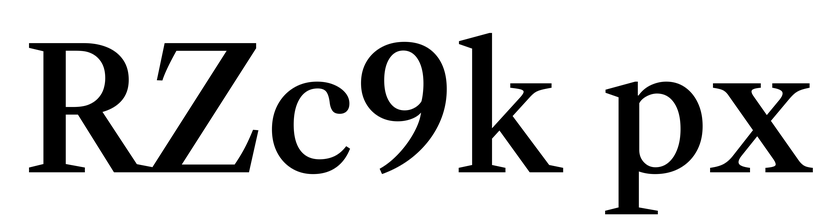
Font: LibreCaslonText_Medium